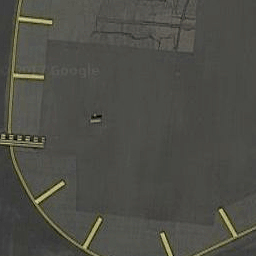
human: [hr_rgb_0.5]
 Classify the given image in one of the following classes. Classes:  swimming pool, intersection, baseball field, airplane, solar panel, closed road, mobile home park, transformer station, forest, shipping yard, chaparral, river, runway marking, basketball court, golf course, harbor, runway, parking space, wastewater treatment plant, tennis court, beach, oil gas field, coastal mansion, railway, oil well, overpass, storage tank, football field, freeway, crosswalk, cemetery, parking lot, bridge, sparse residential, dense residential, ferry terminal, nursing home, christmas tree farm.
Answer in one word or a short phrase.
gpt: runway marking